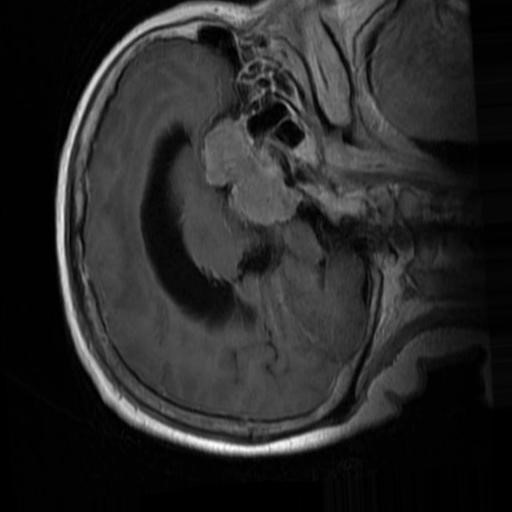
Label: brain_menin